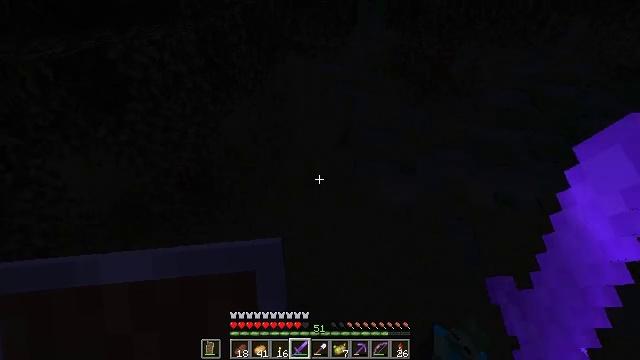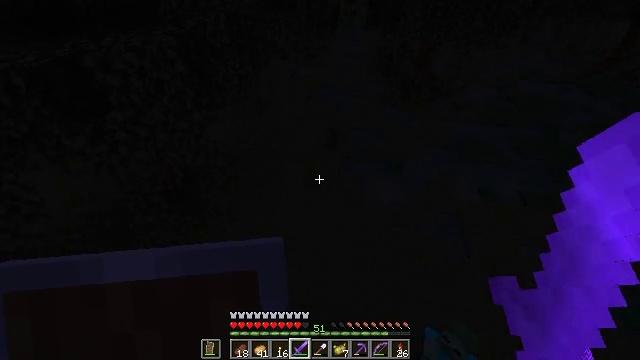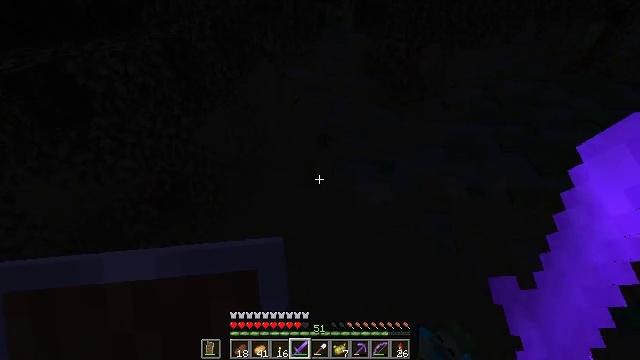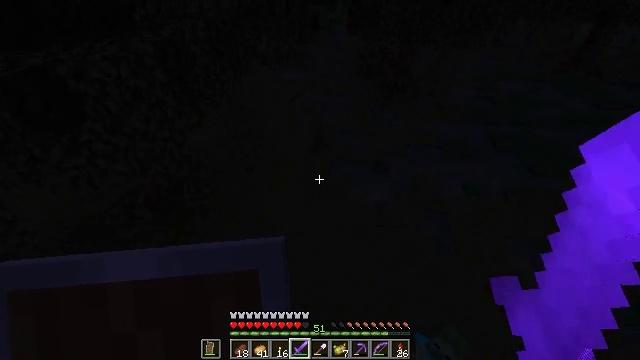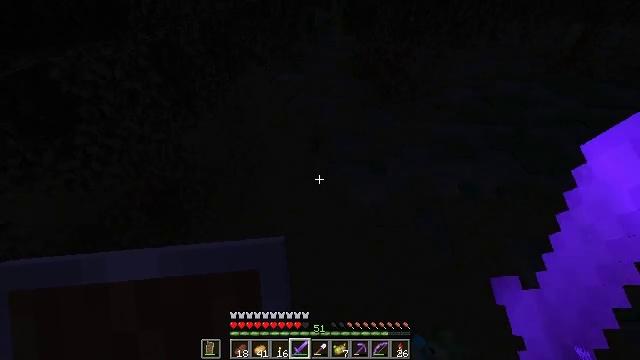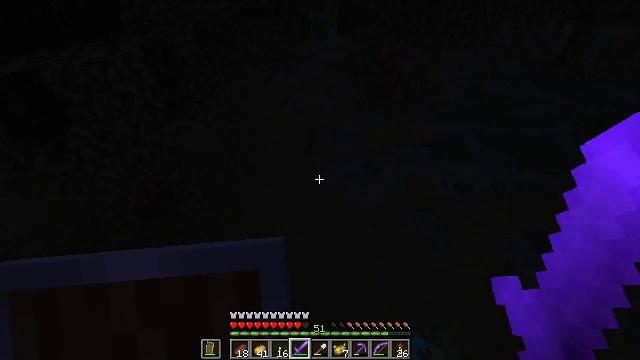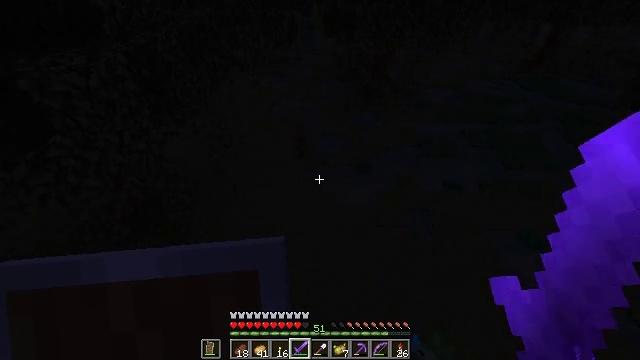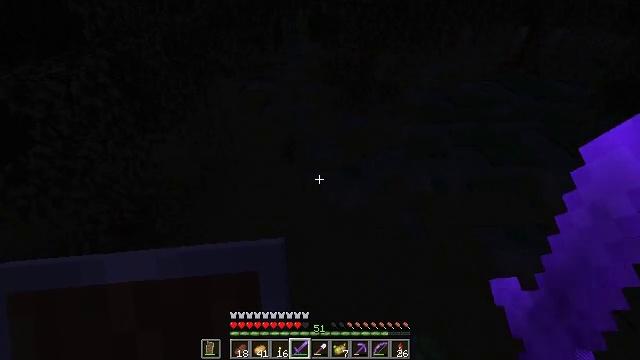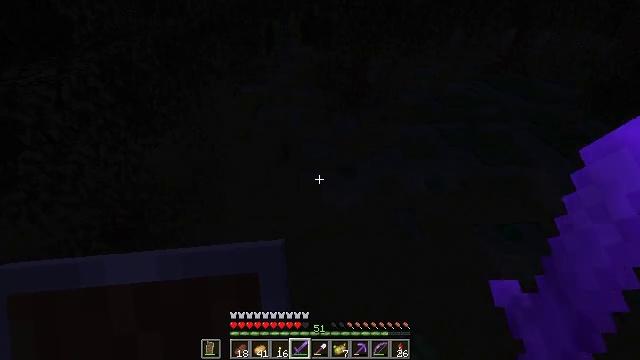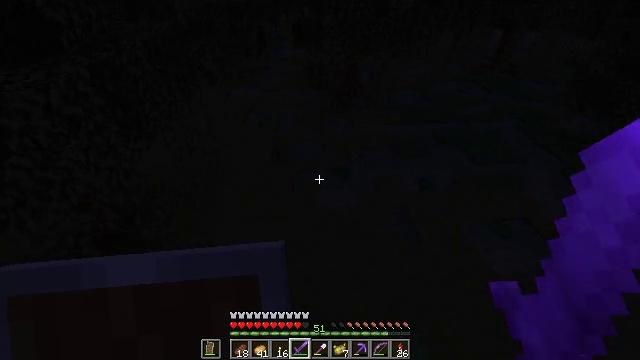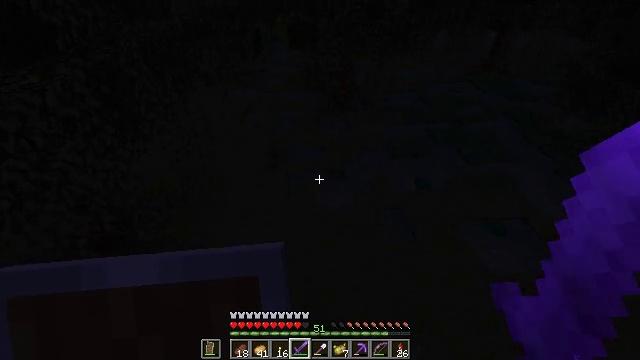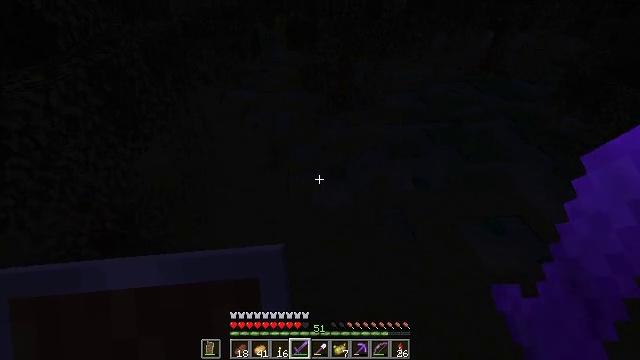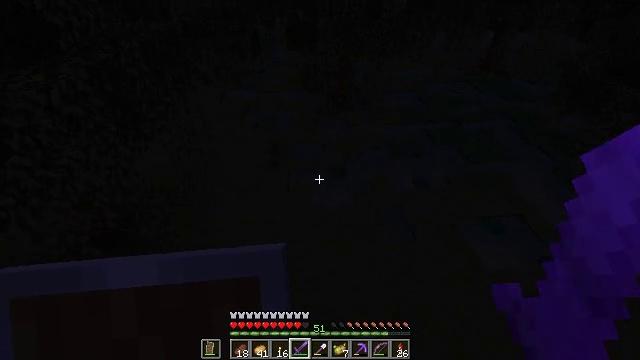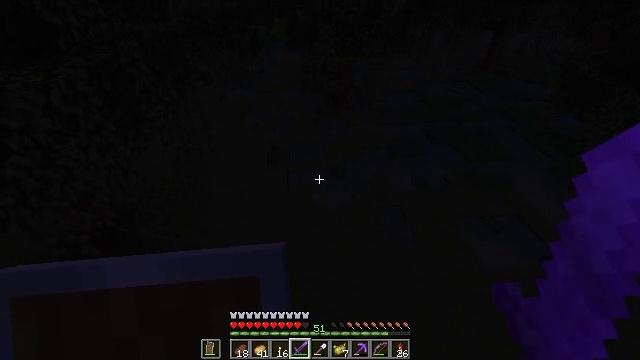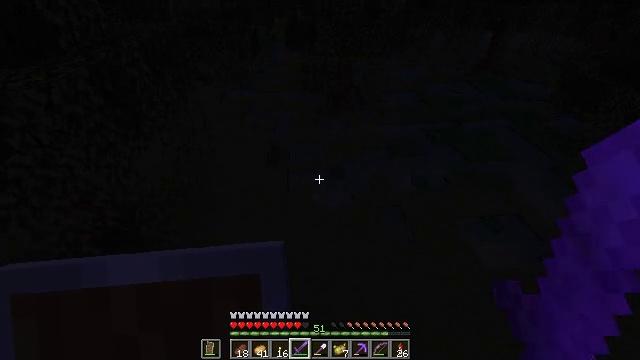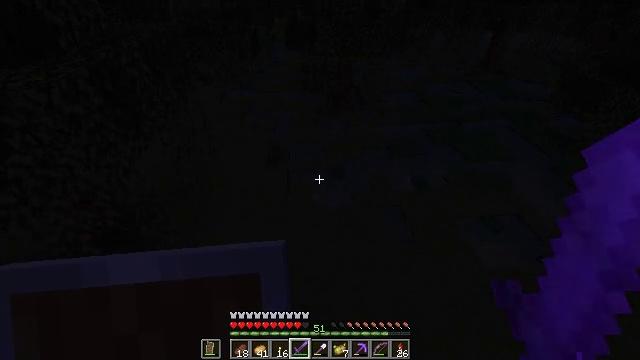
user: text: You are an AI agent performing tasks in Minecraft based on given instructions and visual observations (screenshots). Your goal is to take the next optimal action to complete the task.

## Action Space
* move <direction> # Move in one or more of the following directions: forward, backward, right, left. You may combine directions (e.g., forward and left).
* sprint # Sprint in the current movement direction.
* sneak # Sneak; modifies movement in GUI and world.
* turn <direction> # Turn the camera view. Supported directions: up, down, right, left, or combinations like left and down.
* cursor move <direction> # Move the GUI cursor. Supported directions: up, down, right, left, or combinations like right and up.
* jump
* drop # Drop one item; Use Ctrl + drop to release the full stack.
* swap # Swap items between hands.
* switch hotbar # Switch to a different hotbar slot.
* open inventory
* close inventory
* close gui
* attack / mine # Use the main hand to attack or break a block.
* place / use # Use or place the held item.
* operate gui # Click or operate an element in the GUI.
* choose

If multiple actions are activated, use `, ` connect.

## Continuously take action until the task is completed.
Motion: motion action
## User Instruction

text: Combat the slime.
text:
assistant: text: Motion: sneak, turn right
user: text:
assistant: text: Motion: sneak, turn right
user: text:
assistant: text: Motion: sneak, turn right
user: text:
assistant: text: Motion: sneak
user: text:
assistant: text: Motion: sneak, turn right
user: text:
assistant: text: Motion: sneak, turn right
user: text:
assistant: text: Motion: move back, sneak, turn right
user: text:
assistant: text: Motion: move back, sneak, turn right
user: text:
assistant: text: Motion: move back, sneak, turn right
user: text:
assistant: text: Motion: move back, sneak
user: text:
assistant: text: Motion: move back, sneak
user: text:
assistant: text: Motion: sneak
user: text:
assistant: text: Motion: sneak
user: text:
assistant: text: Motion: sneak
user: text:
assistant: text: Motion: sneak
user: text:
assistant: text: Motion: sneak
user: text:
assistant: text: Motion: sneak
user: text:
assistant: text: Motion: sneak
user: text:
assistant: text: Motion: sneak
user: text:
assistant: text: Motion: sneak, turn left
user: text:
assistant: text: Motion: sneak
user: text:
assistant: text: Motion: sneak
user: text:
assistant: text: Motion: sneak
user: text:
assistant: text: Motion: sneak, turn left
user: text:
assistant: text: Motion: sneak
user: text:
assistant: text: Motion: sneak, turn left
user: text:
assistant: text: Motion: sneak, turn left
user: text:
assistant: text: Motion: sneak, turn left
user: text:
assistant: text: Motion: sneak, turn left
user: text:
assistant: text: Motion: sneak